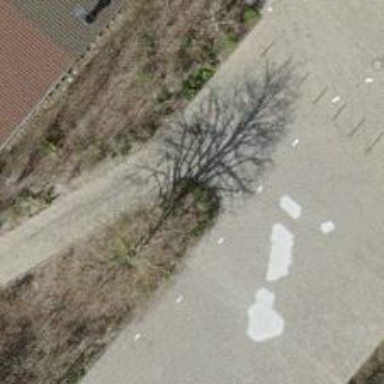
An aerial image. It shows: Footway along the road.